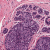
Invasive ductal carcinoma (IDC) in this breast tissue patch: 0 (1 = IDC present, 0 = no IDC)